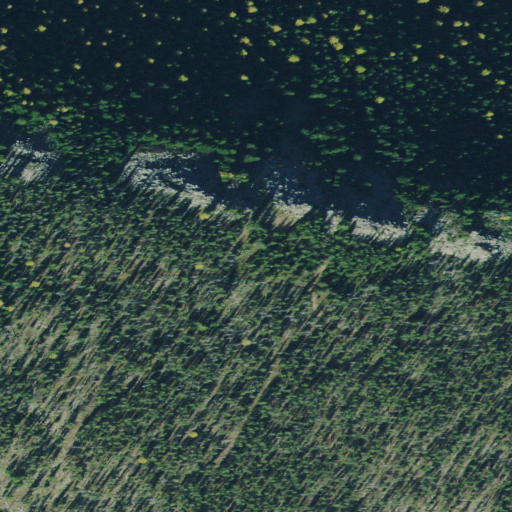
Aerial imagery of mountain in Montana named Mount Bushnell containing evergreen forest, barren land, and shrub